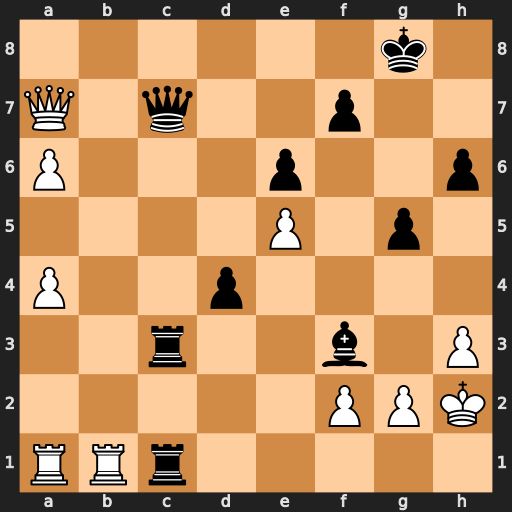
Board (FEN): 6k1/Q1q2p2/P3p2p/4P1p1/P2p4/2r2b1P/5PPK/RRr5
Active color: w
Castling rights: -
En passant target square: -
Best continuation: Qxc7 Rxc7 Rxc1